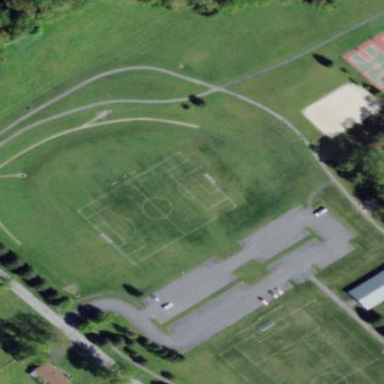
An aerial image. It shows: Soccer pitch for leisure land activities.